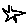
Label: star